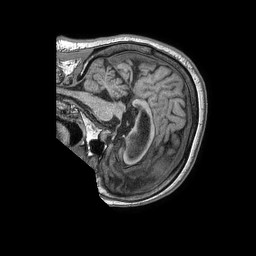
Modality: T1w
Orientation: sagittal
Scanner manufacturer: philips
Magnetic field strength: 1.5 T
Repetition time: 0.007553 s
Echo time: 0.003429 s